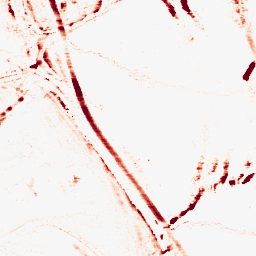
Category: morphological
Decomposition family: morphological_rect
Decomposition parameters: operation: opening
width: 10
height: 3
Upsampling method: cubic_mitchell
Upsampling parameters: scale: 8
Upsampling scale: 8